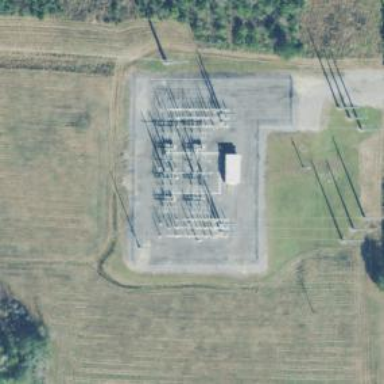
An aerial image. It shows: Switch used for power control.